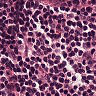
Metastatic tissue present: no